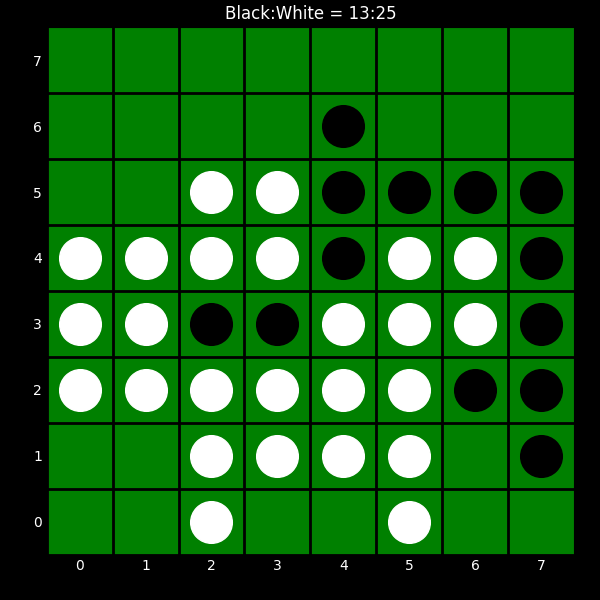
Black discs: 13
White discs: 25